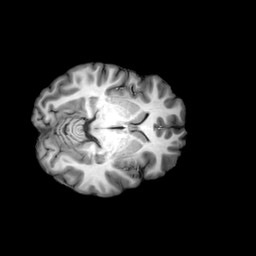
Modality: T1w
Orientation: axial
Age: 28
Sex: female
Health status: ill